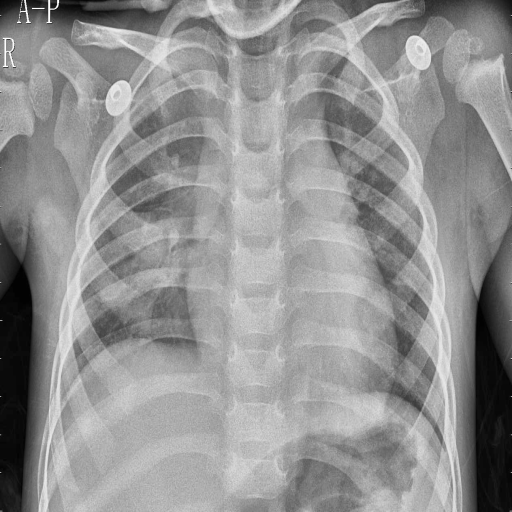
Finding: PNEUMONIA